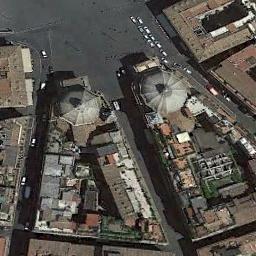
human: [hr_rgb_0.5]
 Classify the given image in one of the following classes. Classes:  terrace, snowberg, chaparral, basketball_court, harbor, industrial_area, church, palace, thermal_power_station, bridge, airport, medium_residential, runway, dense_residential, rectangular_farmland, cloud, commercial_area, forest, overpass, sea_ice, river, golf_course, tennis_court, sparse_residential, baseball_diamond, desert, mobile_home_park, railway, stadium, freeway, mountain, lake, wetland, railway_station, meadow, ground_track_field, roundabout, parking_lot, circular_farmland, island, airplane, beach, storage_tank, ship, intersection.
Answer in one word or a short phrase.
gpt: church